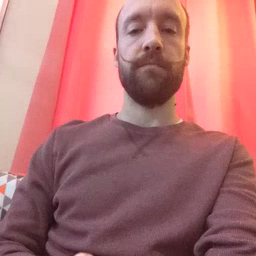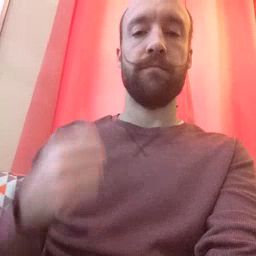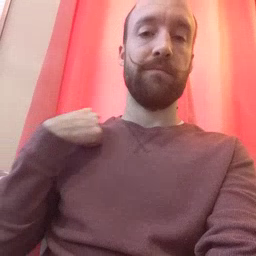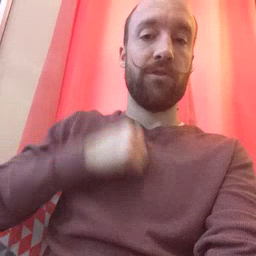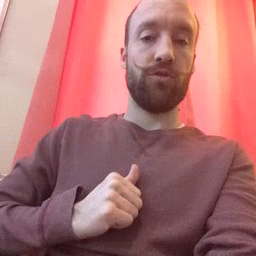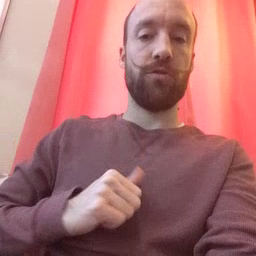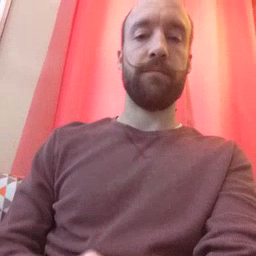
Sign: jacket